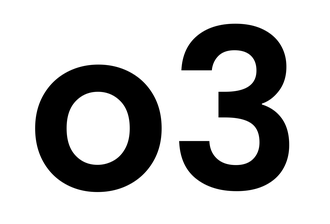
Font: Poppins-SemiBold